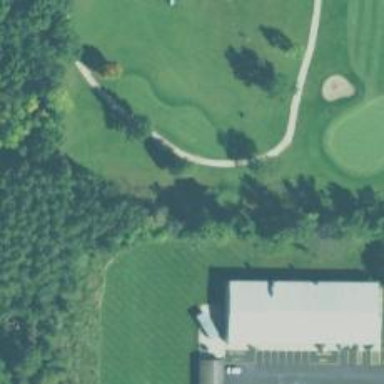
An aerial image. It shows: Path for both road and golf.